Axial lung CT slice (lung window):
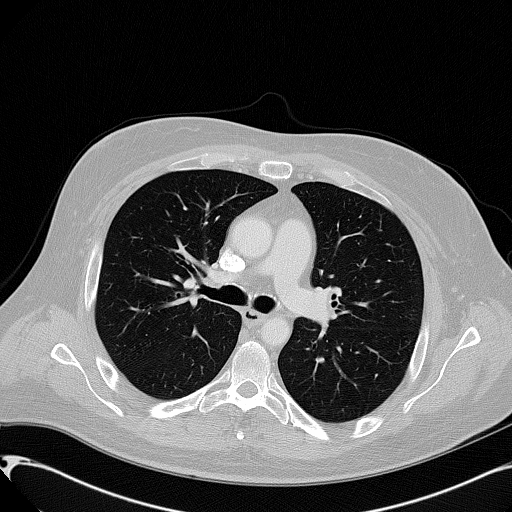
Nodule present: no